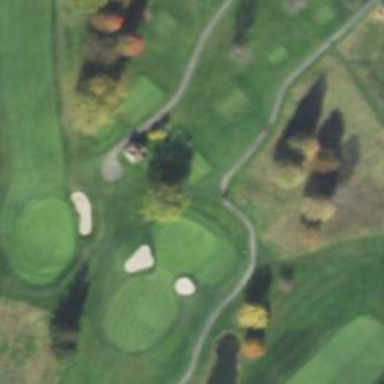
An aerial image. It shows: Path for both road and golf.